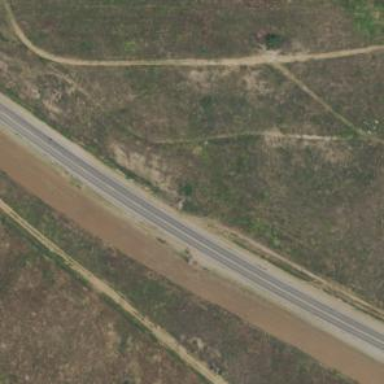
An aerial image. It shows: Secondary road.